Question: I have a DataTable which I use to bind to the my DevExpress GridView .
My DataTable is dynamic ie - sometimes it can bring 4 columns sometimes even 20. The problem is that when i first time set my GridView with the dataTable which has ,say ,at that time 20 columns, it will display properly , next time if my DataTable has only 4 columns, my GirdView will still Display all the 20 Columns with values in only the 4 columns which my DataTable has at that time.
How can I resolve this issue ?
Attached is ScreenShot.
It is something to do with the clear of some memory instance / disposing off an object ? If so please help with the API for the DevExpress GridView.
this code calls set the datasource
'''
bindingSource1.DataSource = dtBindToGridView; // MyDataTable
gcAnalysisTaskPermission.DataSource = bindingSource1; //My GridView
bindingSource1.ResetBindings(true); // Reset the BindingSource
'''
Thanks,
Mangesh
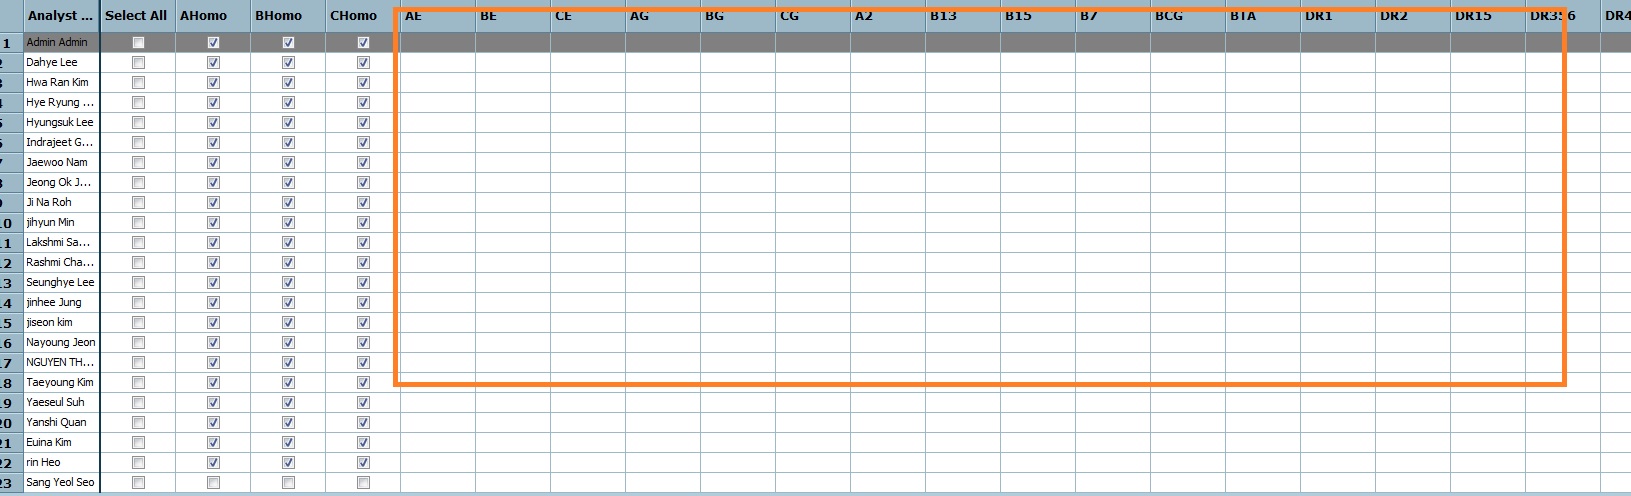
Answer: If you are using a 'BindingSource', try settin the 'ResetBinding()'
'''
public void SetData()
{
//setting the datasource of your binding source
myBindingSource.DataSource = GetMyDataTable();
//after the datasource has been set, call this.
//use true, because the metadata has changed
myBindingSource.ResetBindings(true);
}
'''
according to <URL> you could try calling 'PopulateColumns'
'''
public void SetData()
{
//setting the datasource of your binding source
myBindingSource.DataSource = GetMyDataTable();
gridView1.PopulateColumns();
}
'''